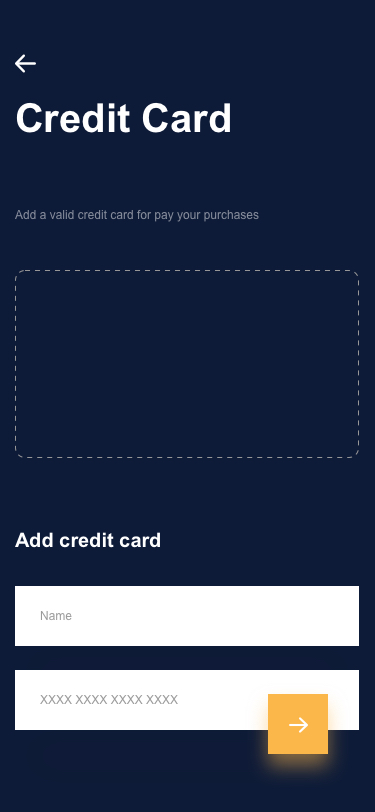
Text in this UI design:
Credit Card
Name
XXXX XXXX XXXX XXXX
Add credit card
Add a valid credit card for pay your purchases